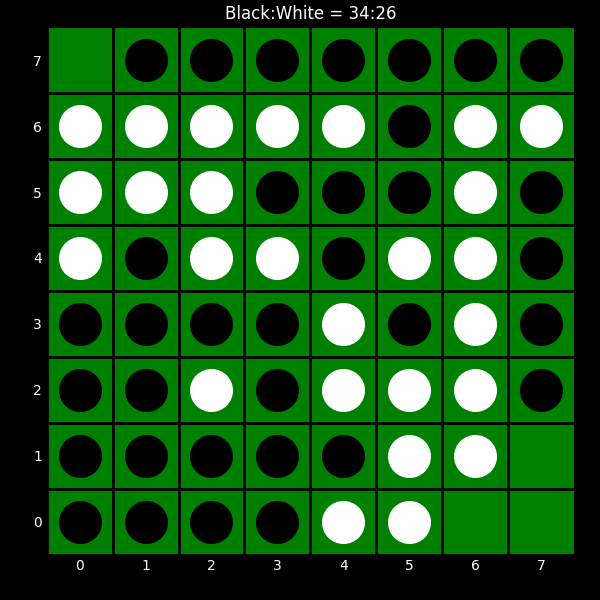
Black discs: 34
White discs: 26